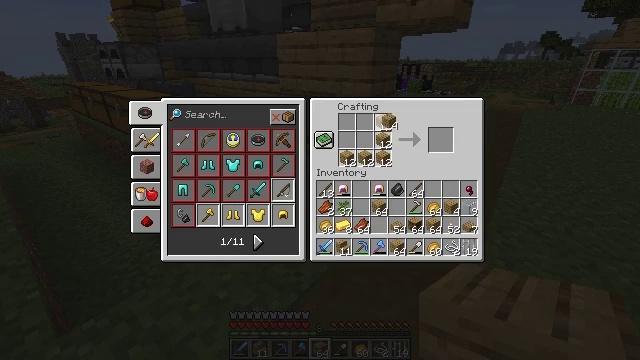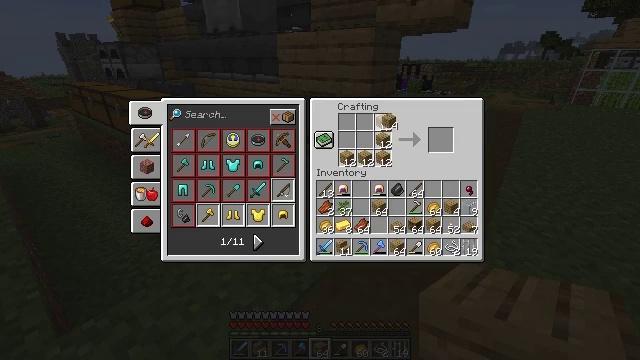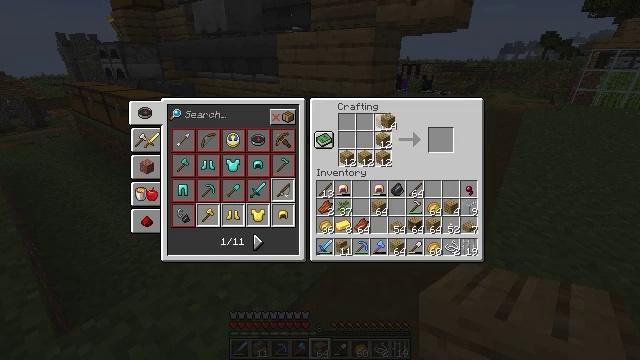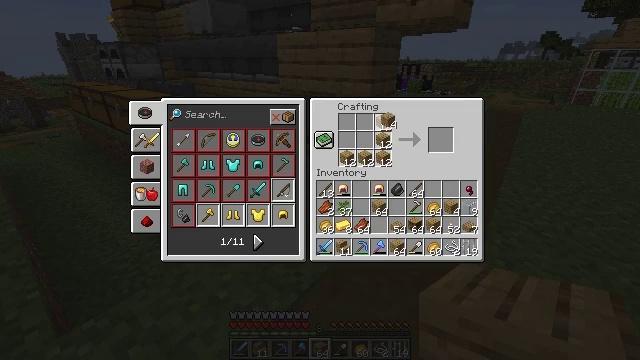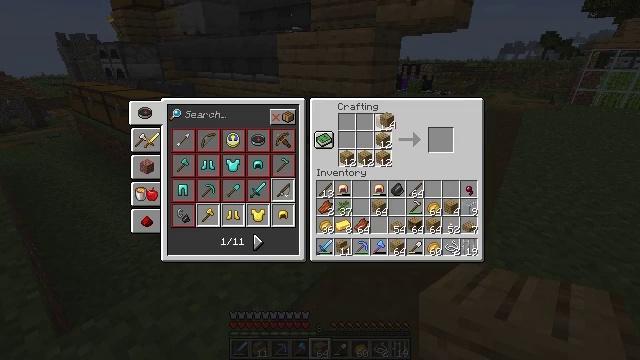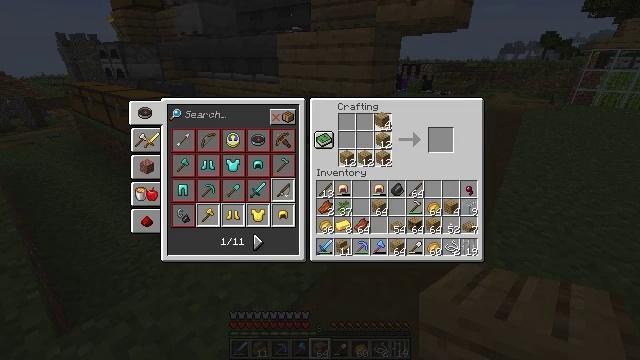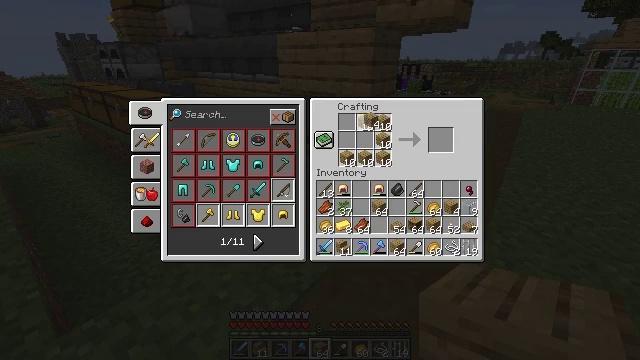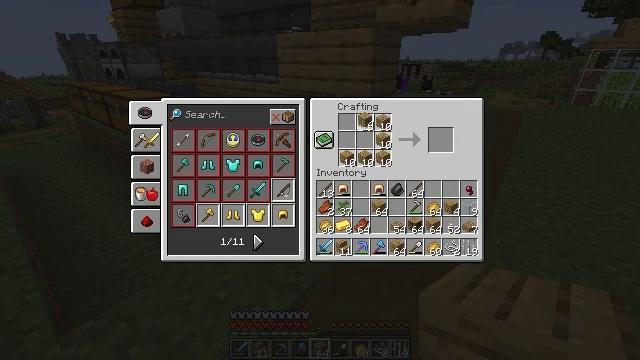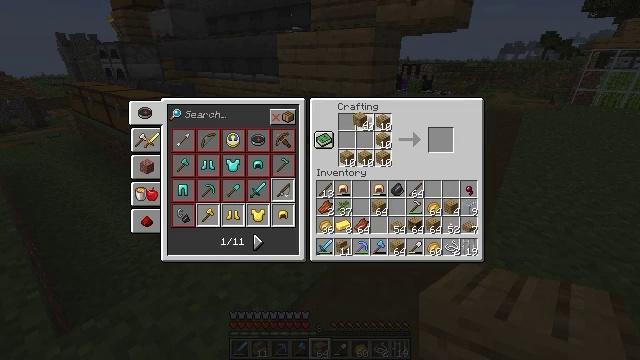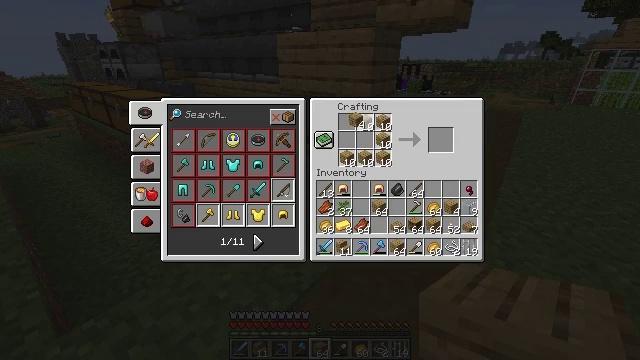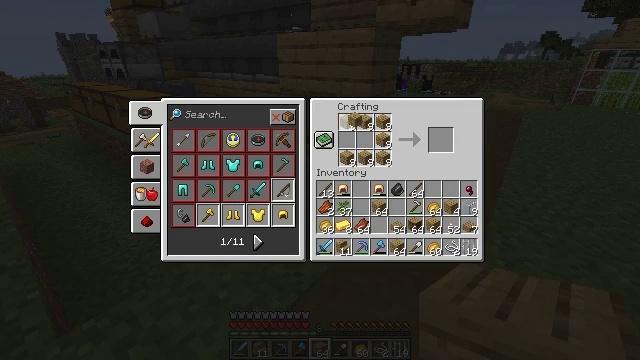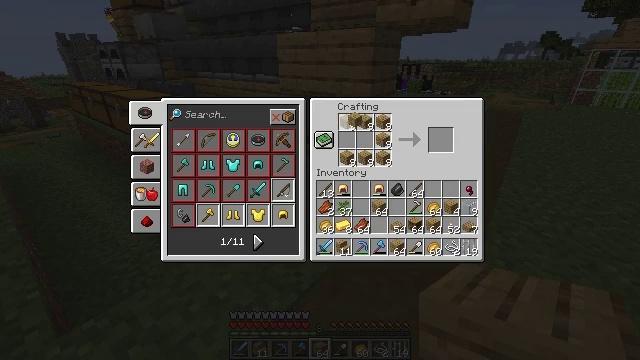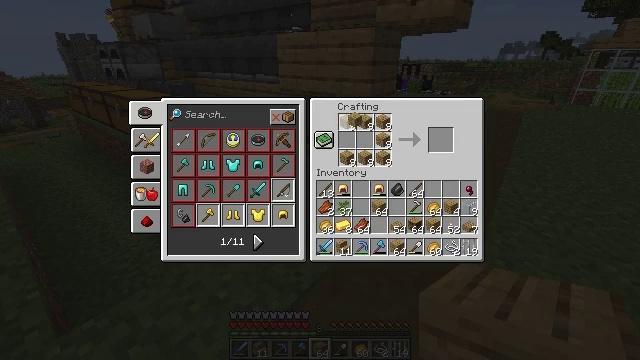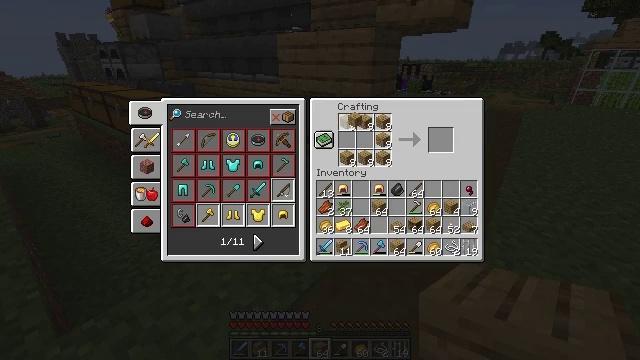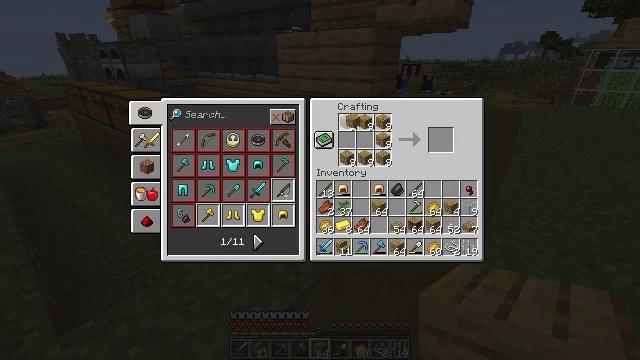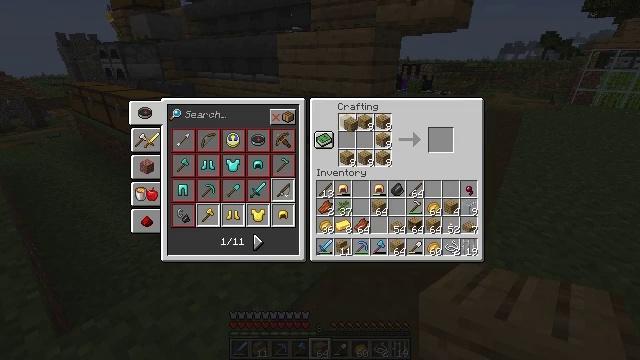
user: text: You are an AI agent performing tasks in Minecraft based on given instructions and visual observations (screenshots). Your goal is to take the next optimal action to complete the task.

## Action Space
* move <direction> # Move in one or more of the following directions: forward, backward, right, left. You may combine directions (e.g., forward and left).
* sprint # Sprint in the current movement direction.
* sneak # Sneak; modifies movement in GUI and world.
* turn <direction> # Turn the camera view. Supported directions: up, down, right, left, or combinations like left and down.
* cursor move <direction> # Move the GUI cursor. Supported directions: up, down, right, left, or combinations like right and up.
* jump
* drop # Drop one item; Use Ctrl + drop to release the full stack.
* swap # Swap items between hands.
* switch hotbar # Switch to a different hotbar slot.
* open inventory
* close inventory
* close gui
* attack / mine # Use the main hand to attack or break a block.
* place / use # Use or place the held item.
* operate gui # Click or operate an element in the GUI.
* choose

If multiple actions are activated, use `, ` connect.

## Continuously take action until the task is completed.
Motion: motion action
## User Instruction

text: Use the crafting table to obtain a chest.
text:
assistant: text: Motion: sneak, operate gui
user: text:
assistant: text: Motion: sneak, operate gui
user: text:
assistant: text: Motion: sneak, operate gui
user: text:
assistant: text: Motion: sneak, operate gui
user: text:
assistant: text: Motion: sneak, operate gui
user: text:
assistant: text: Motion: sneak, cursor move left, operate gui
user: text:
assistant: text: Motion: sneak, operate gui
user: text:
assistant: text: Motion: sneak, operate gui
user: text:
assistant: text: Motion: sneak, operate gui
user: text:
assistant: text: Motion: sneak, operate gui
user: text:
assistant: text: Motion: sneak, operate gui
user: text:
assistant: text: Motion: sneak, operate gui
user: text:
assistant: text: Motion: sneak, operate gui
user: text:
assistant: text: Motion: sneak, operate gui
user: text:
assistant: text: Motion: sneak, operate gui
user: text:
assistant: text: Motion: sneak, operate gui
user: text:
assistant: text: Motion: sneak, operate gui
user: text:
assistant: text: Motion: sneak, operate gui
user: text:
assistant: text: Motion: sneak, operate gui
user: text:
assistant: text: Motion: sneak, operate gui
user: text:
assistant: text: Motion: sneak, operate gui
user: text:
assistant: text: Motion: sneak, operate gui
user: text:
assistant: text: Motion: sneak, operate gui
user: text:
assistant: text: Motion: sneak
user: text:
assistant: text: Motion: sneak, cursor move right and down
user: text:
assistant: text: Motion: sneak, cursor move right and down
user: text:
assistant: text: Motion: sneak, cursor move right
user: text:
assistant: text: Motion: sneak
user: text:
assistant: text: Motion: sneak
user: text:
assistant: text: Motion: sneak